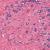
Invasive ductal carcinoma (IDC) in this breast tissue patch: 0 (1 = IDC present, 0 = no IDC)